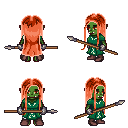
a pixel art fantasy rpg character, female body template, orc, green skin, sash dress, white pants, red extra-long hairstyle, metal gloves, maroon shoes, spear, four views (front, back, left, right), 2x2 character sprite sheet, small pixel art, hard edges, no anti-aliasing